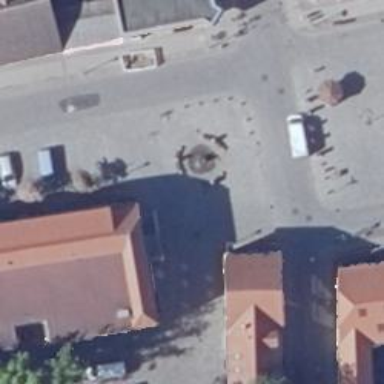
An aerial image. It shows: Fountain.